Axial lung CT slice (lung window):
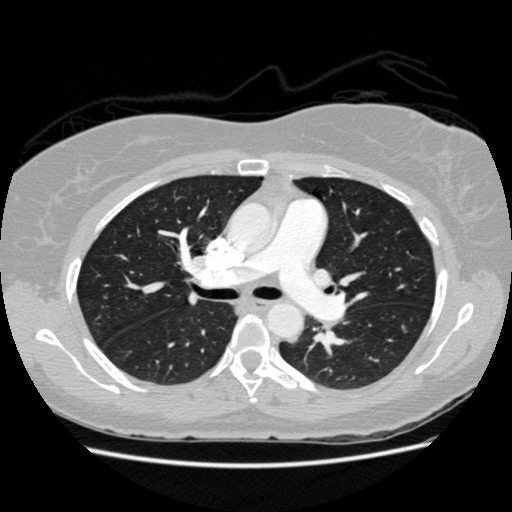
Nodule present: no